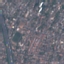
Land use / land cover: Residential